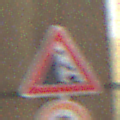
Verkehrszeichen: SteinschlagLinks
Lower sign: Geschwindigkeit5
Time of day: MorningAfternoon
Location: Outdoor (Urban)
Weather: PartlyCloudy
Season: NotSpecified
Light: Natural